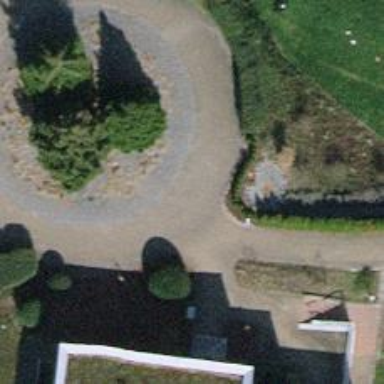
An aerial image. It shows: Driveway.